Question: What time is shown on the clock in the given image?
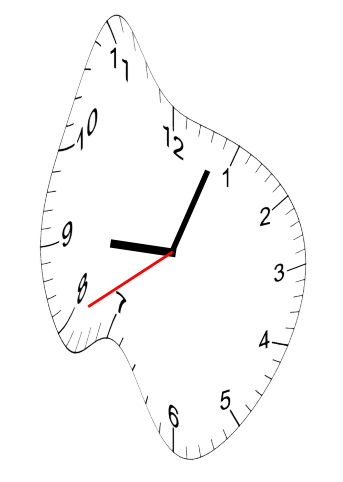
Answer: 09:03:40